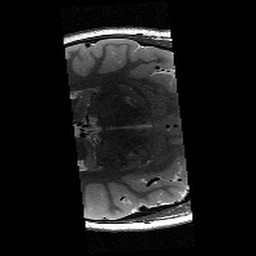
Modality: T2w
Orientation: axial
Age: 11
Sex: male
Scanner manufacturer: siemens
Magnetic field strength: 3 T
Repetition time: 9.23 s
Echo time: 0.067 s